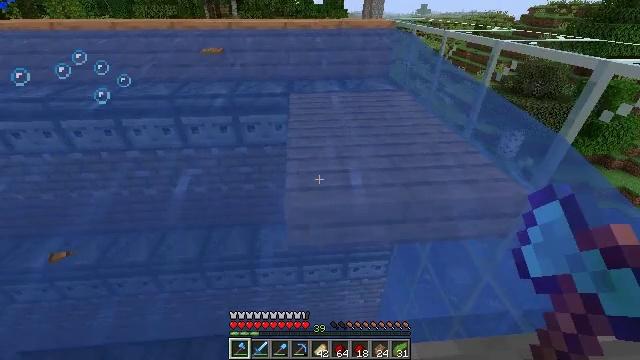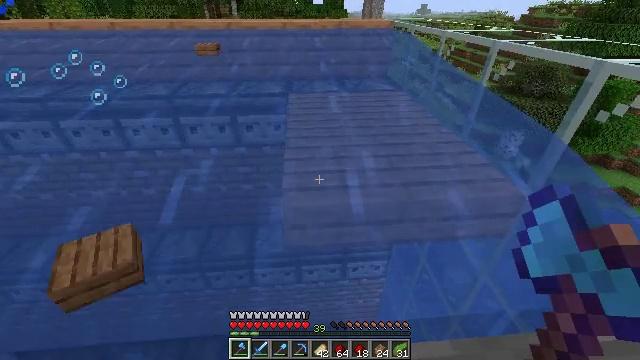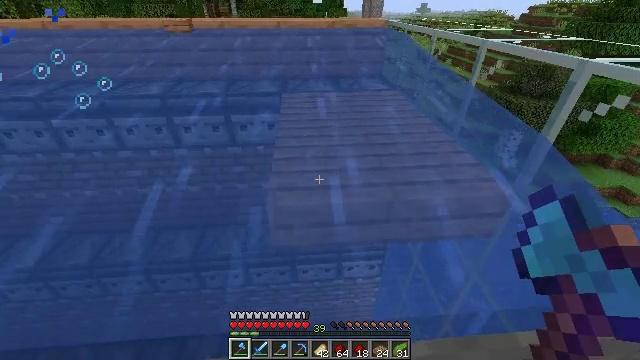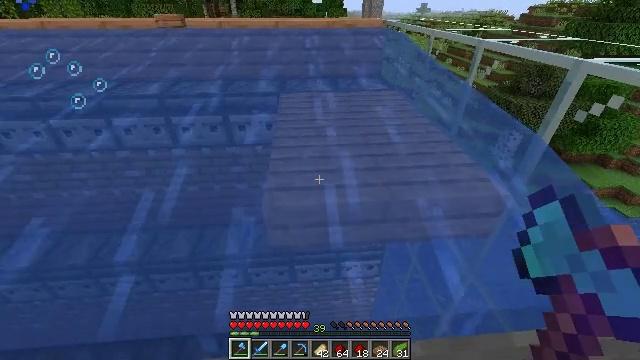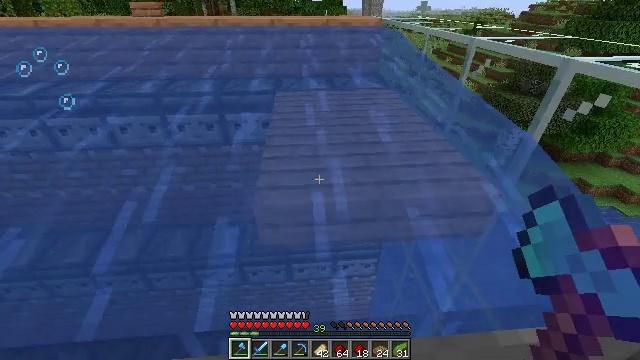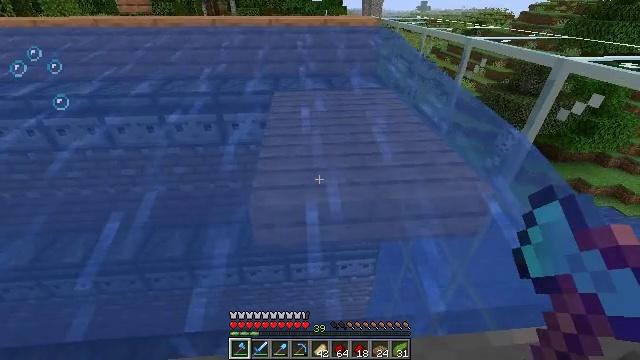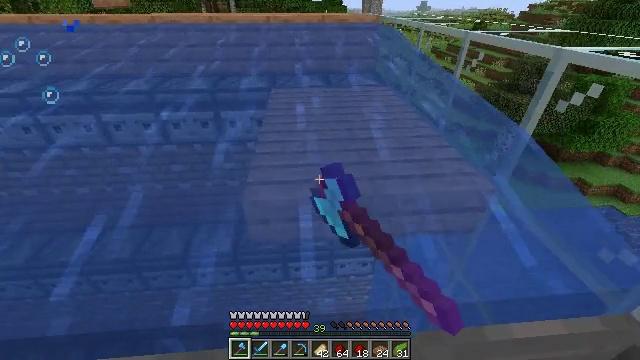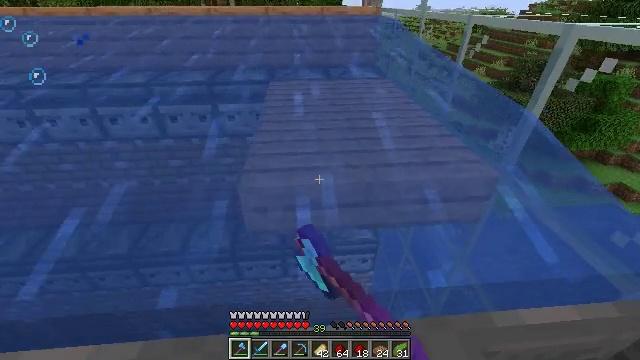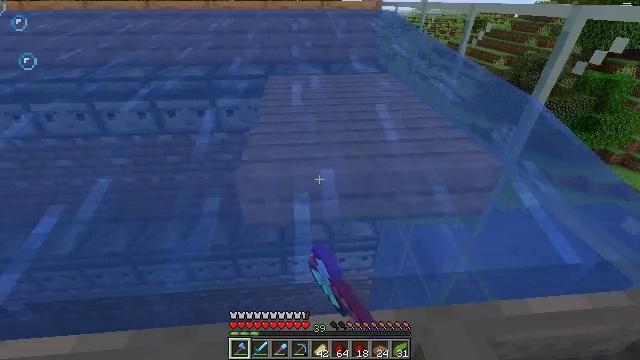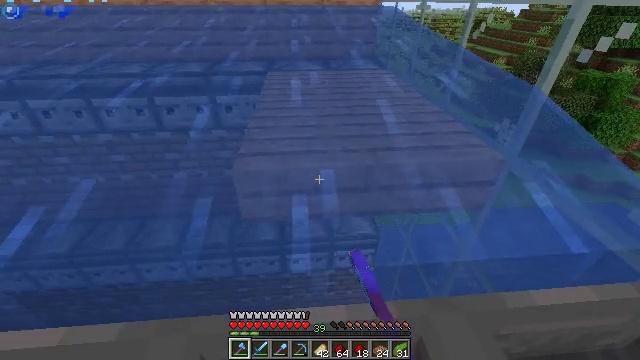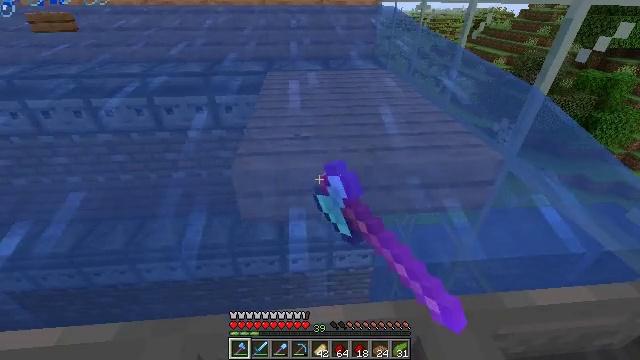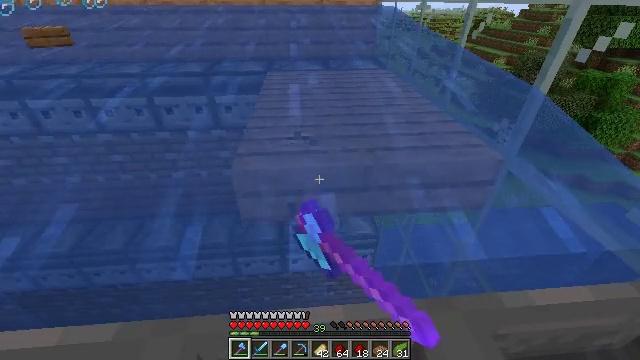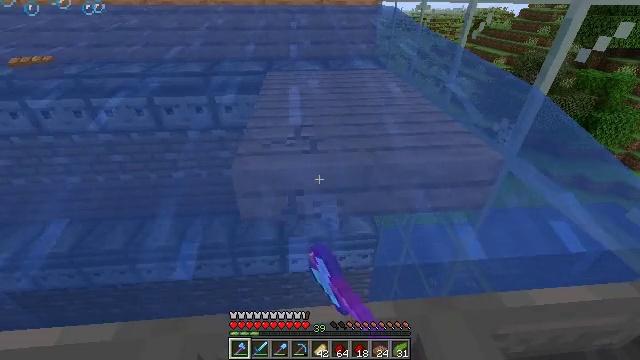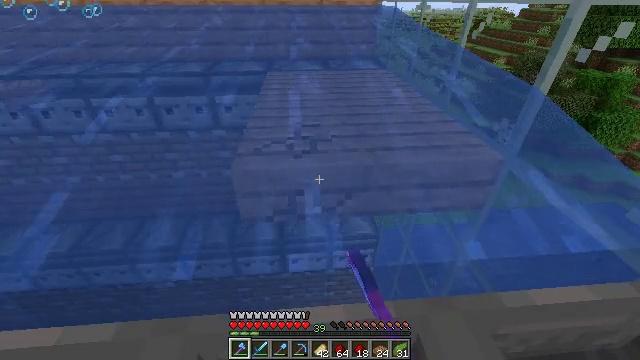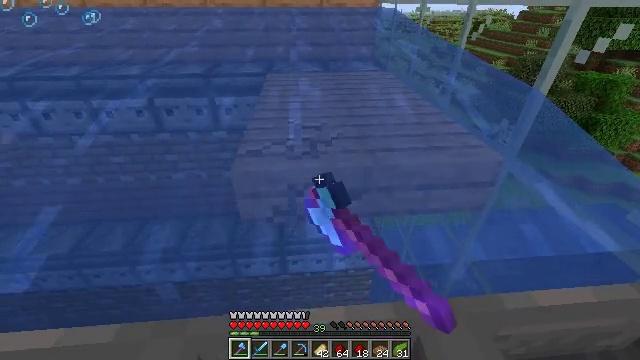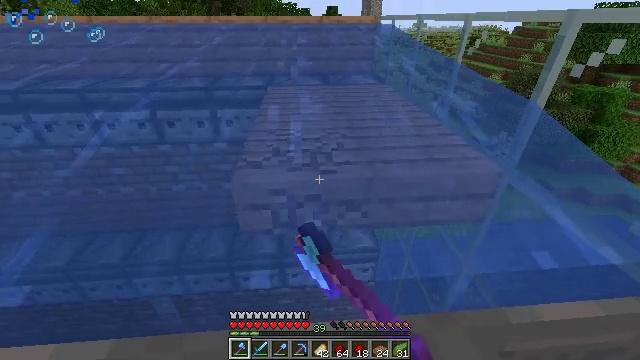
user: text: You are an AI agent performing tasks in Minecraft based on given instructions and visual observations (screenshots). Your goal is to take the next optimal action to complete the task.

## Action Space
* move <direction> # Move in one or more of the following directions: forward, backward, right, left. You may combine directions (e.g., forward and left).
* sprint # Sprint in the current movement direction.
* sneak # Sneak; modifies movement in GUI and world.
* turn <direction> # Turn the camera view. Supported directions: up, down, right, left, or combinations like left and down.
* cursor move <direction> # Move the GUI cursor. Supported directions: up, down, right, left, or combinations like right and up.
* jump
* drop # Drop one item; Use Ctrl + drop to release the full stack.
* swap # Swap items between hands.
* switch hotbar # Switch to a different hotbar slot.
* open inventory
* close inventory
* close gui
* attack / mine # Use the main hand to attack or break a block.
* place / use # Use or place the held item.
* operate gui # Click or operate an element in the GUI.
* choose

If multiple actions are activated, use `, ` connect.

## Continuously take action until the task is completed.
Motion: motion action
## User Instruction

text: Attack the jungle slab to break it.
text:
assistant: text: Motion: move right, sneak
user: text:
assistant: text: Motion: move right, sneak
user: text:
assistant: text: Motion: move right, sneak
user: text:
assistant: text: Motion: move right, sneak
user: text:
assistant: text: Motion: sneak, attack / mine
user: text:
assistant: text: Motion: sneak, attack / mine
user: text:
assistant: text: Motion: sneak, attack / mine
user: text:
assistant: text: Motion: sneak, attack / mine
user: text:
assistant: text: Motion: sneak, attack / mine
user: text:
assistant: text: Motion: sneak, attack / mine
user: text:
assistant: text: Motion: sneak, attack / mine
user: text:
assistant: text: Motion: sneak, attack / mine
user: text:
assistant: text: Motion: sneak, attack / mine
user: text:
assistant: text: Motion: sneak, attack / mine
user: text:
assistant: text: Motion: sneak, turn up, attack / mine
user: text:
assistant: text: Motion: sneak, turn up, attack / mine
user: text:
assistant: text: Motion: sneak, turn up, attack / mine
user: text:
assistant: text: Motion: sneak, attack / mine
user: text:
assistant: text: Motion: sneak, attack / mine
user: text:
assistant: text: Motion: sneak, attack / mine
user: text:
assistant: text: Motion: sneak, turn up, attack / mine
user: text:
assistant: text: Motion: sneak, attack / mine
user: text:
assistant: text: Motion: sneak, attack / mine
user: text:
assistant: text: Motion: sneak, attack / mine
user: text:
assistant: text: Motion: sneak, attack / mine
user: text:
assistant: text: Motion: sneak, attack / mine
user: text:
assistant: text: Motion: sneak, attack / mine
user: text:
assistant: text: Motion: sneak, attack / mine
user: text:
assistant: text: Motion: sneak, attack / mine
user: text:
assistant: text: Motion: sneak, attack / mine